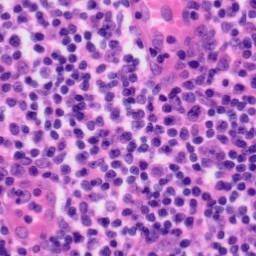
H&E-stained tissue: Tonsil